【题型】填空题　【知识点】平面几何　【难度】medium
如图，$PQ$ 为圆 $O$ 的一条直径，长度为 10，与一弦 $AB$ 的交点为 $C$。若弦 $AQ = AB$，且 $PC = 1$，则 $\tan \angle BAO = \underline{\quad\quad}$。

\vspace{1em}

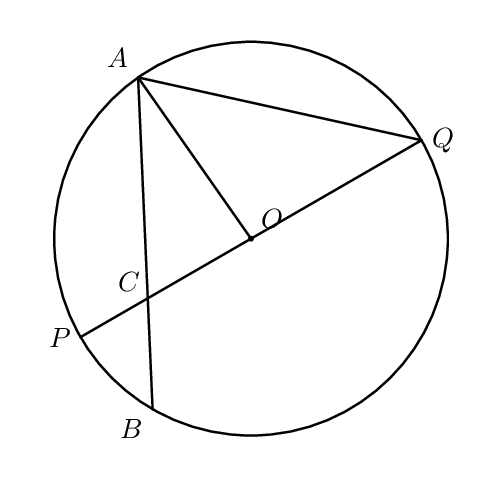
【解答】
【答案】$\boldsymbol{\dfrac{\sqrt{7}}{3}}$

\vspace{1em}

【分析】

\vspace{1em}

【详解】如图，设 $AB$ 中点为 $M$，连接 $OB$、$BP$、$OM$、$AP$，

由题知：$AB = AQ$，$OB = OQ$，$OA = OA$，\\
$\therefore \triangle AOB \cong \triangle AOQ$（SSS），$\therefore \angle OAB = \angle OAQ$.

$\because OA = OQ$，$\therefore \angle OAQ = \angle OQA$（等腰三角形底角相等），\\
$\angle CBP = \angle OQA$（弦 $AP$ 所对圆周角相等），\\
$\therefore \angle CBP = \angle OAB = \angle CAO$.

又 $\angle BCP = \angle ACO$（对顶角相等），\\
$\therefore \triangle BCP \backsim \triangle ACO$，\\
$\therefore \dfrac{BC}{AC} = \dfrac{PC}{OC}$.

$\because PC = 1$，直径为 $10$，$\therefore OA = 5$，$OC = 4$，$QC = 9$，\\
即 $\dfrac{BC}{AC} = \dfrac{1}{4}$,设 $BC = x$，则 $AC = 4x$，$AQ = AB = 5x$.

$\because \angle CBP = \angle OQA$，$\angle BCP = \angle ACO$，\\
$\therefore \triangle BCP \backsim \triangle QCA$，\\
$\therefore \dfrac{BC}{QC} = \dfrac{PC}{AC}$，即 $\dfrac{x}{9} = \dfrac{1}{4x}$，解得 $x = \dfrac{3}{2}$.

$\therefore AB = 5x = \dfrac{15}{2}$.

又 $AB$ 中点为 $M$，$OA = OB = 5$，\\
$\therefore OM \perp AB$，$AM = \dfrac{1}{2}AB = \dfrac{15}{4}$，\\
$\therefore OM = \sqrt{OA^2 - AM^2} = \sqrt{5^2 - \left(\dfrac{15}{4}\right)^2} = \dfrac{5\sqrt{7}}{4}$，\\
$\therefore \tan \angle BAO = \dfrac{OM}{AM} = \dfrac{\dfrac{5\sqrt{7}}{4}}{\dfrac{15}{4}} = \dfrac{\sqrt{7}}{3}$.

故答案为：$\dfrac{\sqrt{7}}{3}$.

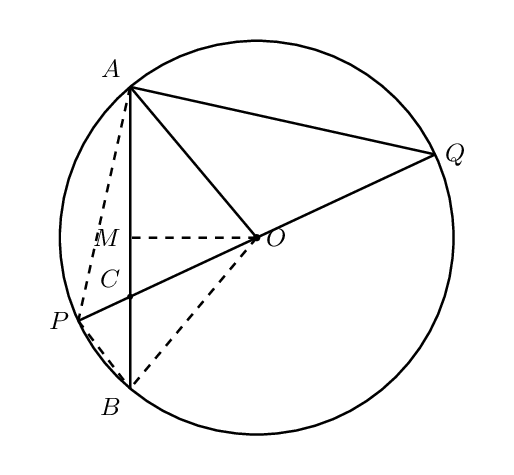